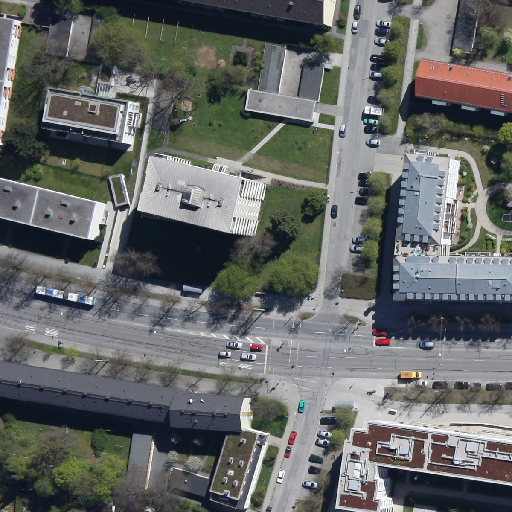
Referring expression: car in the parking area